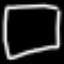
Label: square